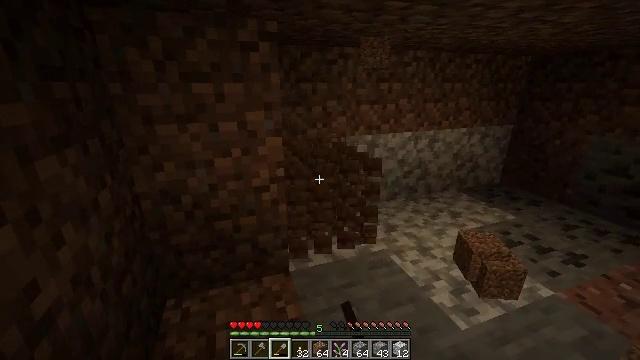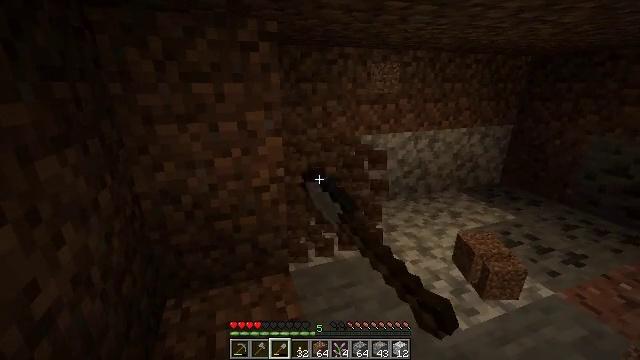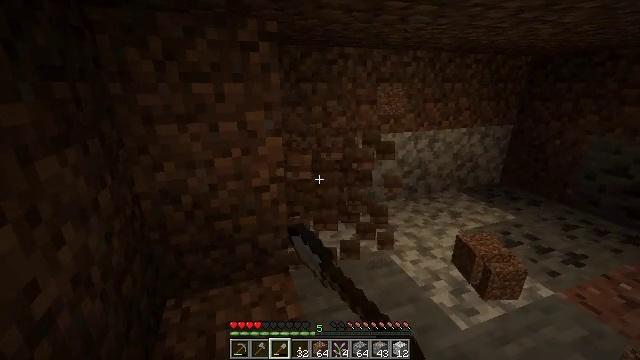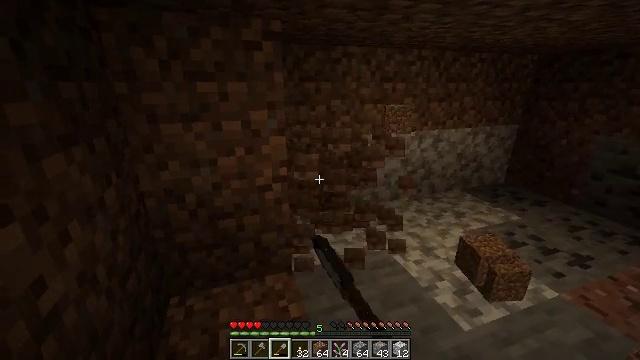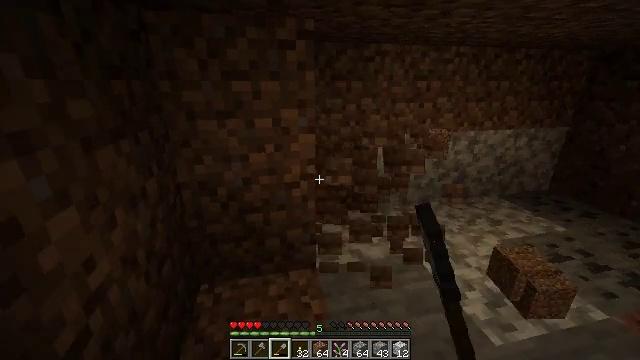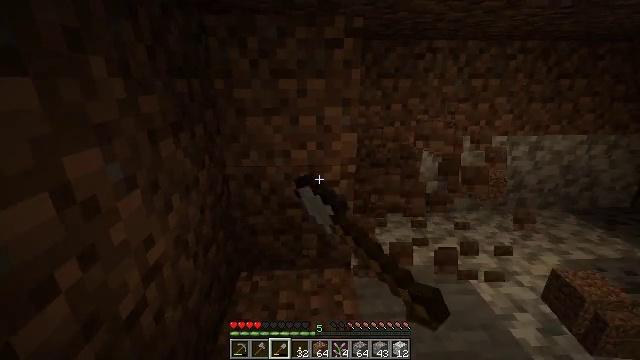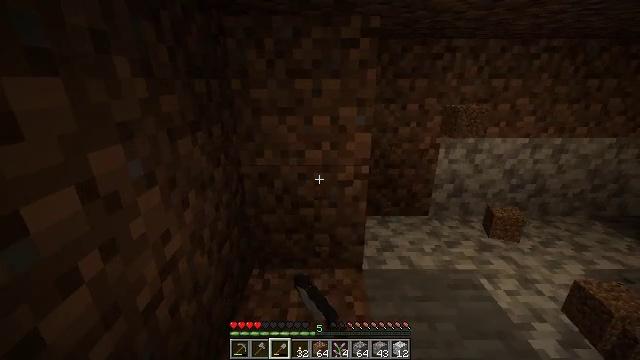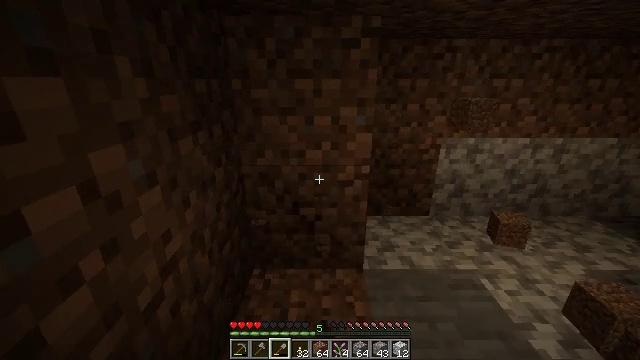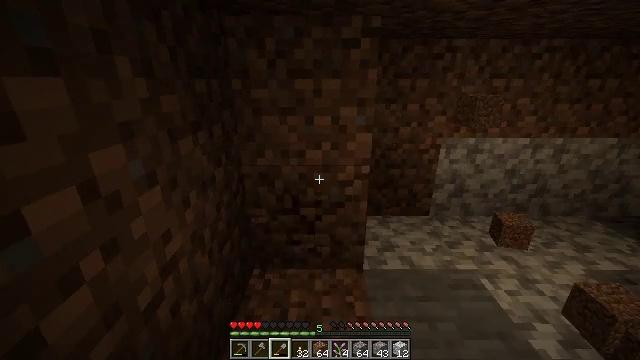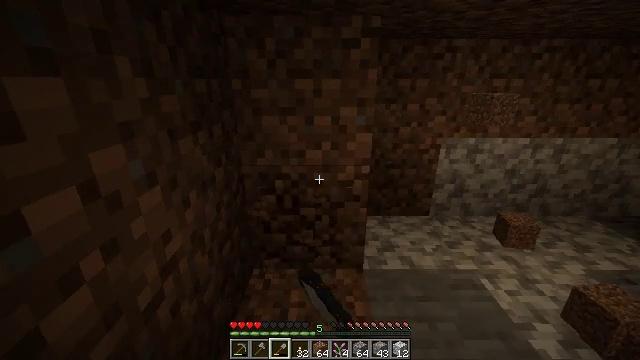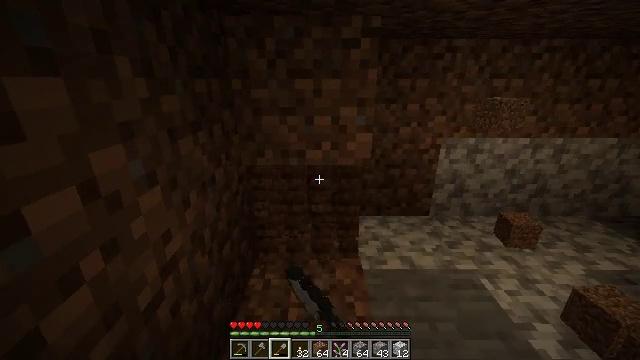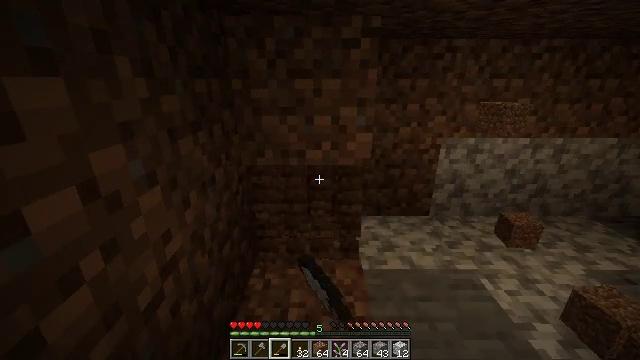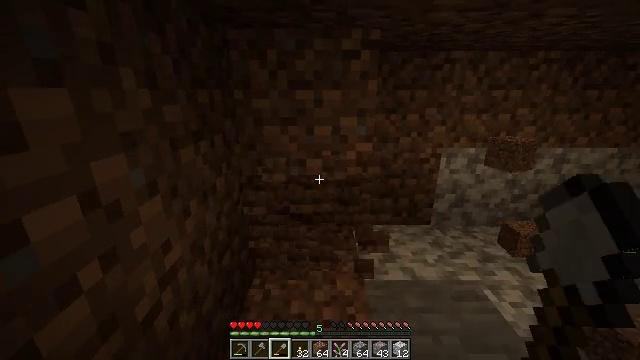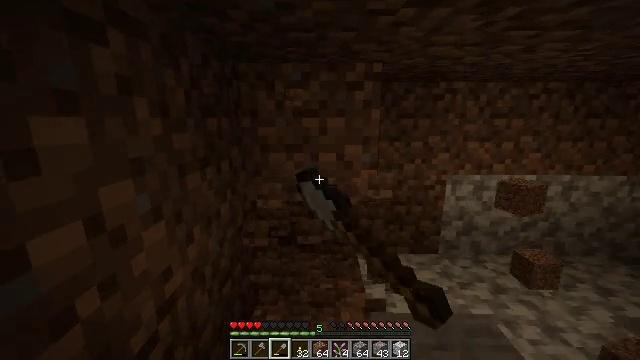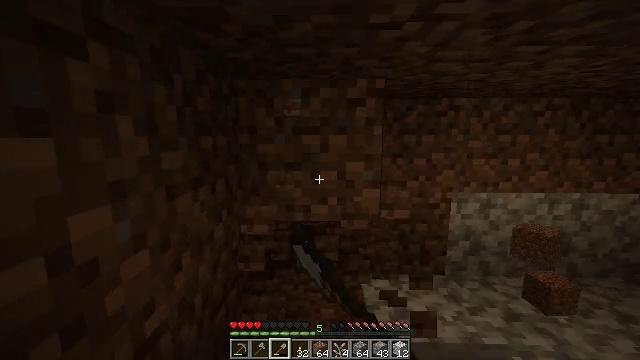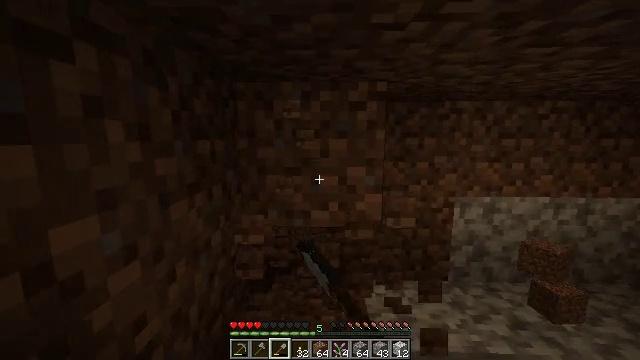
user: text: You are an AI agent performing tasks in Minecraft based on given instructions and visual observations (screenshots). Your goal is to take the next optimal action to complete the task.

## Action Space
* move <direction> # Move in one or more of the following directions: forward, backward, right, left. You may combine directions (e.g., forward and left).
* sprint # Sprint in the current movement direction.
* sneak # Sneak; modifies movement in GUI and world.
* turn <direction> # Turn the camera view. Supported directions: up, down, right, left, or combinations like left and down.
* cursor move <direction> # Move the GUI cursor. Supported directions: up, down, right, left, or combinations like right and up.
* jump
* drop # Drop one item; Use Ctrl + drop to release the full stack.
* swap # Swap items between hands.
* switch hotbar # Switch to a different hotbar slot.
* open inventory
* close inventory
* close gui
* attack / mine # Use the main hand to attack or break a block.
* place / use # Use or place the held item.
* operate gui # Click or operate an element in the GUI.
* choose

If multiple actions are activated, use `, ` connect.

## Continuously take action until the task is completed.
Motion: motion action
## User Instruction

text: Attack the ground to gather dirt.
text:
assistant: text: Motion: attack / mine
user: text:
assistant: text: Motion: attack / mine
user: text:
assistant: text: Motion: attack / mine
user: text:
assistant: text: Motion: turn left, attack / mine
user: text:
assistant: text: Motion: turn left, attack / mine
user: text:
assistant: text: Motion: turn left, attack / mine
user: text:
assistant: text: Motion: attack / mine
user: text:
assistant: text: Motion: attack / mine
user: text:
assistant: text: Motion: attack / mine
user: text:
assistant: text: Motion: attack / mine
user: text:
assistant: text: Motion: attack / mine
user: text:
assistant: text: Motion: turn up, attack / mine
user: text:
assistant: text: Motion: turn left and up, attack / mine
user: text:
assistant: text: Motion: move forward, turn up, attack / mine
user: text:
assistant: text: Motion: move forward, attack / mine
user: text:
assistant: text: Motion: move forward, attack / mine
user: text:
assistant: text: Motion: attack / mine
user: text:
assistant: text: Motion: attack / mine
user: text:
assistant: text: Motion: attack / mine
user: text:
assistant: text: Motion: turn down, attack / mine
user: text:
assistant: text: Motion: attack / mine
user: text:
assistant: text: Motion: attack / mine
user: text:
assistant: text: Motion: turn right and down, attack / mine
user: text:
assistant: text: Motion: turn right, attack / mine
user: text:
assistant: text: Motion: turn right and down, attack / mine
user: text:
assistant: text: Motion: turn right and down
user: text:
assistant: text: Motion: turn right and down
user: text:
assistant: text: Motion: move forward, turn right
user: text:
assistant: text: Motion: move forward and move left
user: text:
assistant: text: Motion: move forward and move left